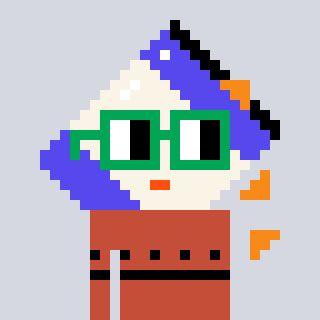
a pixel art character with square green glasses, a chips-shaped head and a rust-colored body on a cool background